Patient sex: M
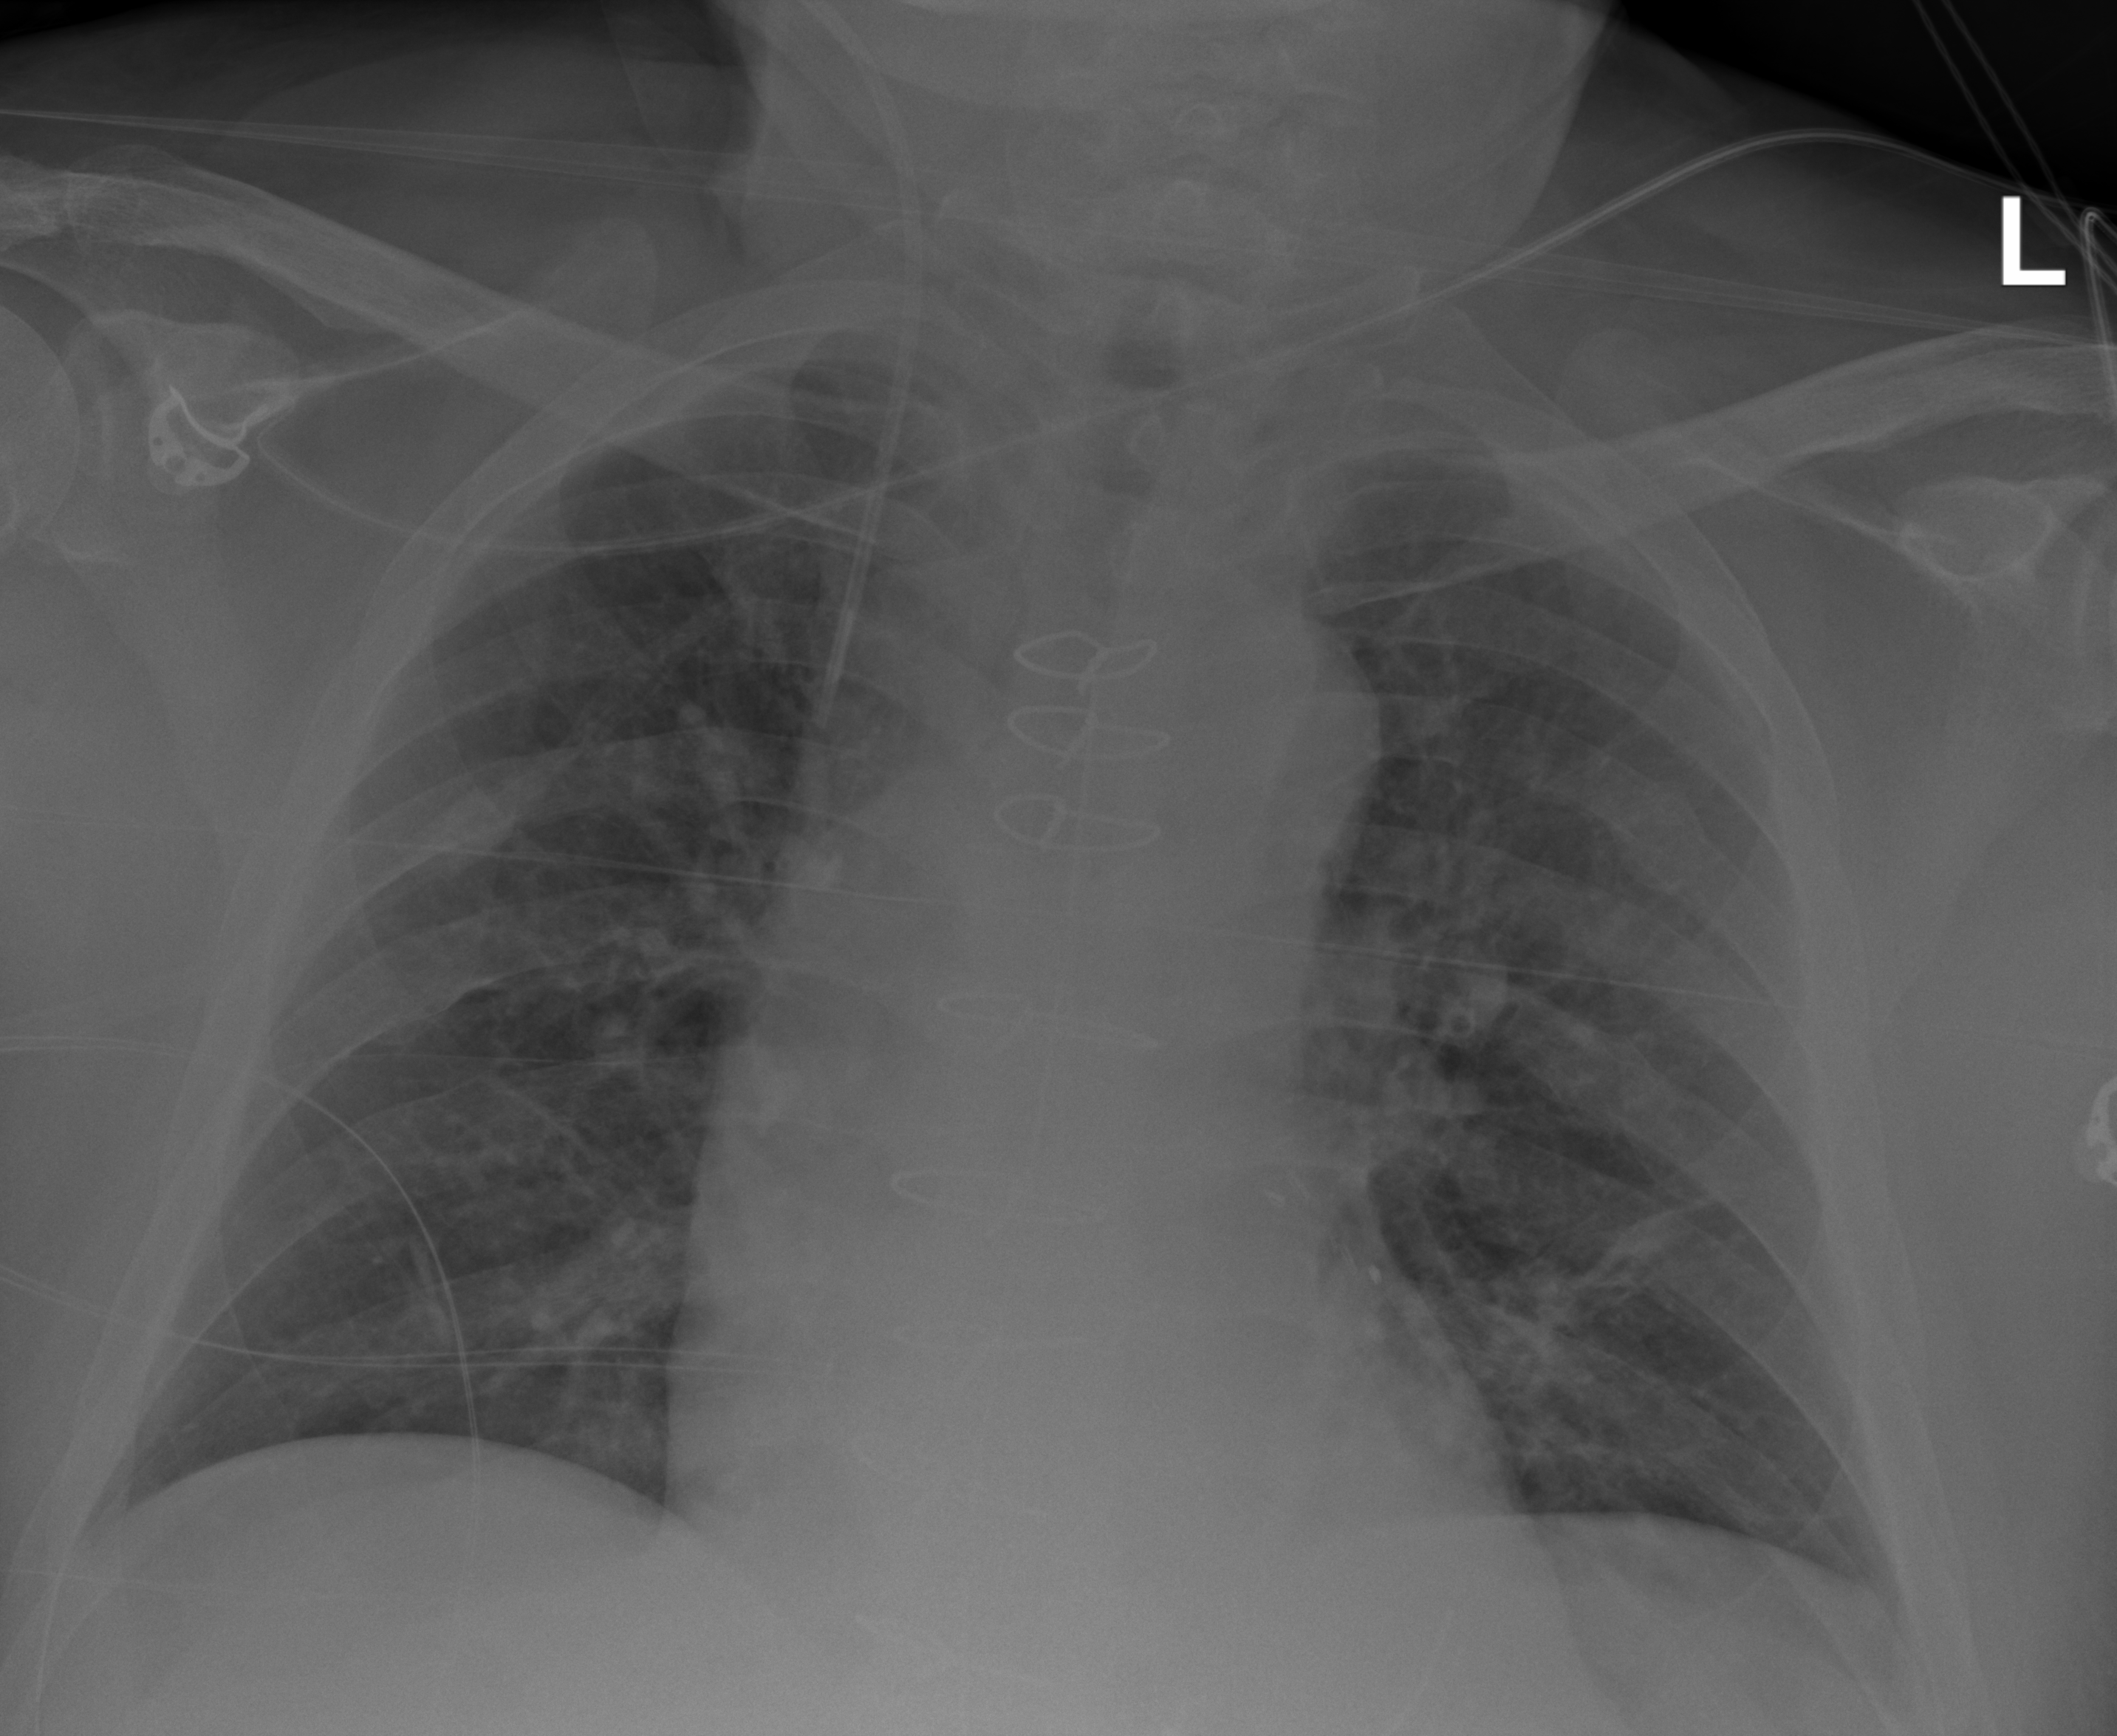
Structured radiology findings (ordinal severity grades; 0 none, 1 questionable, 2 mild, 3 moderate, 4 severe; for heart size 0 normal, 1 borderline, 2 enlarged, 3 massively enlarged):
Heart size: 0
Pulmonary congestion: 2
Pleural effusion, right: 2
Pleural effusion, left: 1
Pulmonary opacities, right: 0
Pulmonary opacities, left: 0
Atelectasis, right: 0
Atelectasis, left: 0